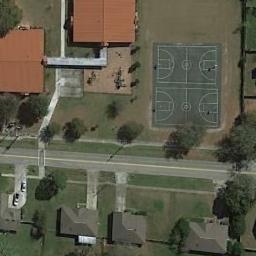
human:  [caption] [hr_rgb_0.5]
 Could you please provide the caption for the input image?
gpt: Two basketball courts next to some buildings and some houses beside .

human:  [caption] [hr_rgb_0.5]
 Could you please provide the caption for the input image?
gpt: The basketball court on the bare land is one street away from the buildings,With some trees nearby .

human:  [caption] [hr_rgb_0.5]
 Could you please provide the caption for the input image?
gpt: There are two basketball courts in the middle of grass next to some red buildings .

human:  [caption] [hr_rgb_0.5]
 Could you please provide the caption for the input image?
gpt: There are two red houses on the left of the basketball court .

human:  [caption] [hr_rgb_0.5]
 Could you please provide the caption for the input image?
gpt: Two red houses are next to two basketball courts .